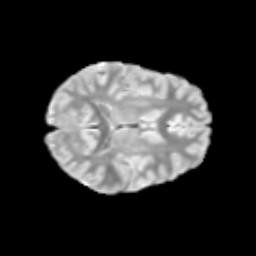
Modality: T2w
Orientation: axial
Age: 9
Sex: female
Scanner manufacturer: siemens
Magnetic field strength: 3 T
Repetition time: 3.8 s
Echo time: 0.07 s